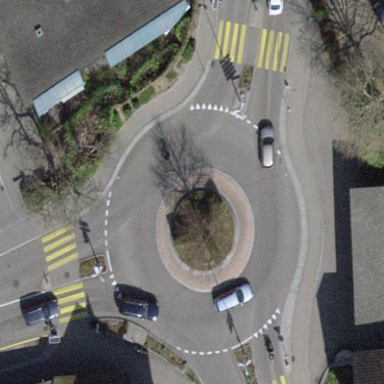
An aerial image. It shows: Secondary road with asphalt surface leading to roundabout.